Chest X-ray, AP view. Patient: 22 years old, sex M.
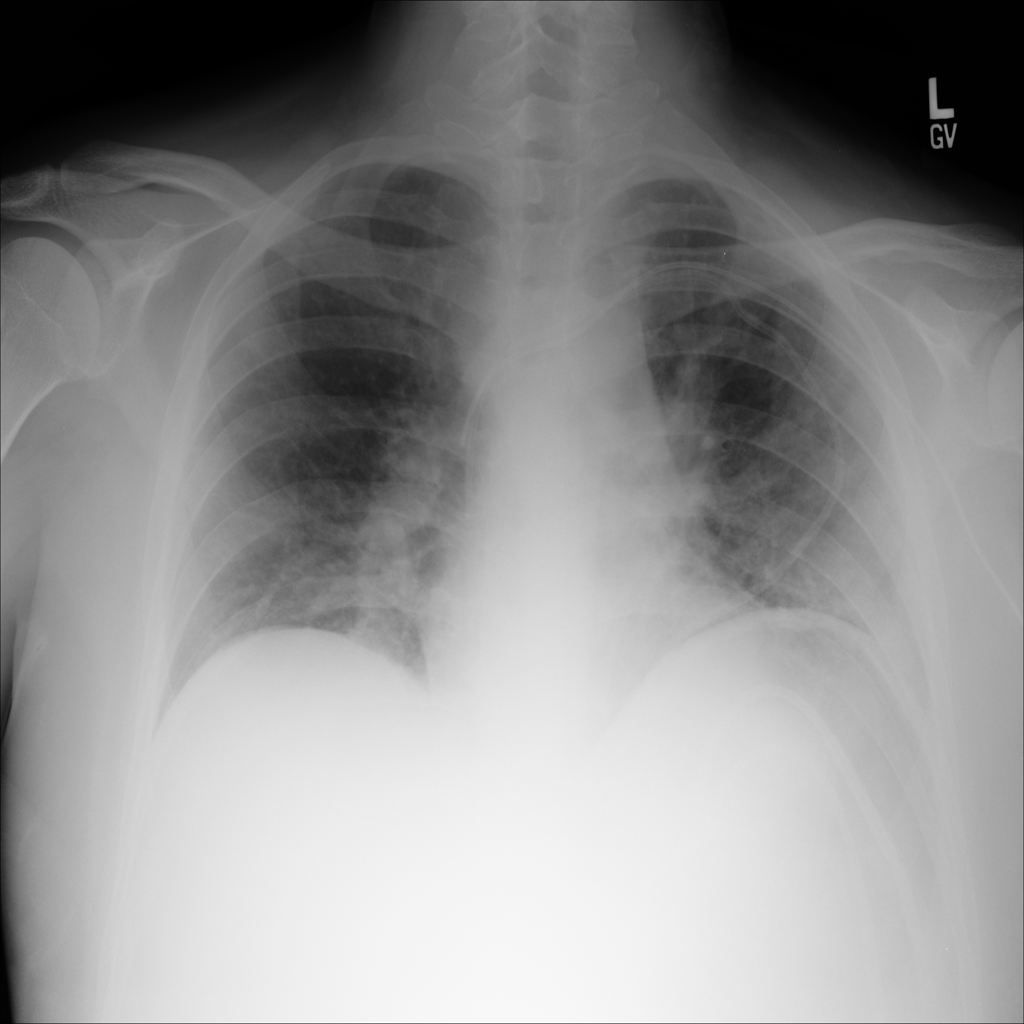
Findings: Infiltration